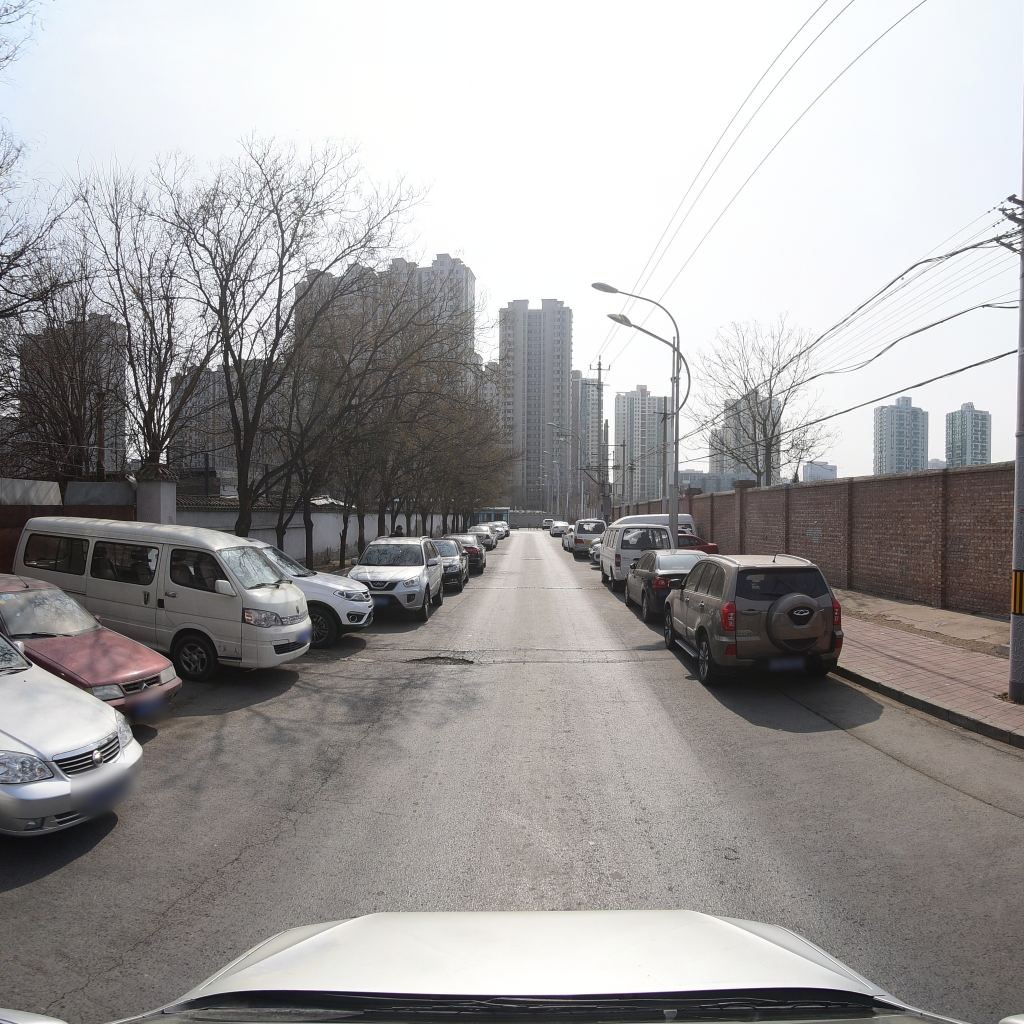
Region: Fengtai
Road damage annotations: pothole, longitudinal crack, longitudinal crack